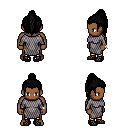
a pixel art fantasy rpg character, male body template, human, dark skin, chain mail, gold greaves, black long topknot hairstyle, bracelets, ghillies, four views (front, back, left, right), 2x2 character sprite sheet, small pixel art, hard edges, no anti-aliasing